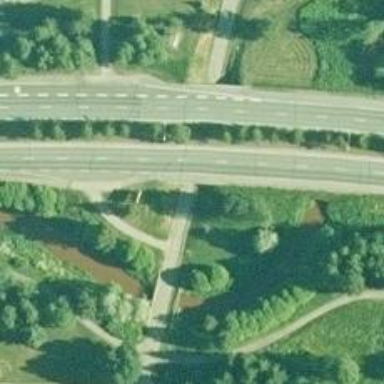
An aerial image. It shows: Asphalt track designated as cycleway.